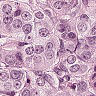
Metastatic tissue present: yes